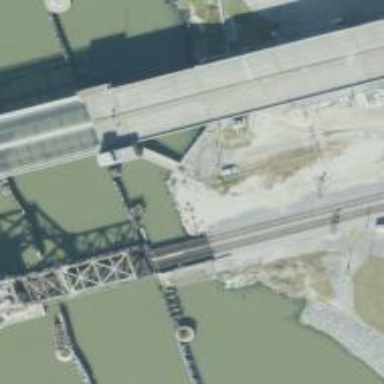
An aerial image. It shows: Drawbridge railway bridge.